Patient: sex F, age 58
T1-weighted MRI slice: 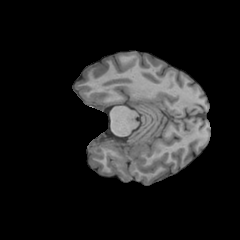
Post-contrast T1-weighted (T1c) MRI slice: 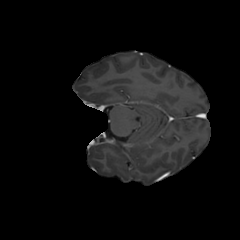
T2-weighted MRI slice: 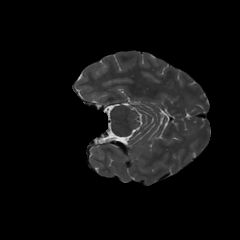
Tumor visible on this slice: no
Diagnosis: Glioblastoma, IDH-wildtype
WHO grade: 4